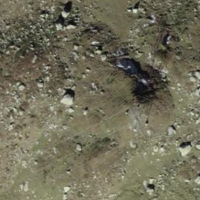
EUNIS habitat code: 26
Species observed at this site:
Silene acaulis